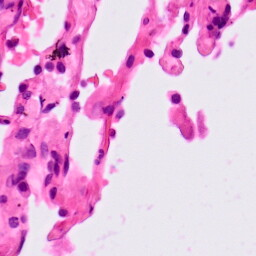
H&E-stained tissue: Lung